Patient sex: M
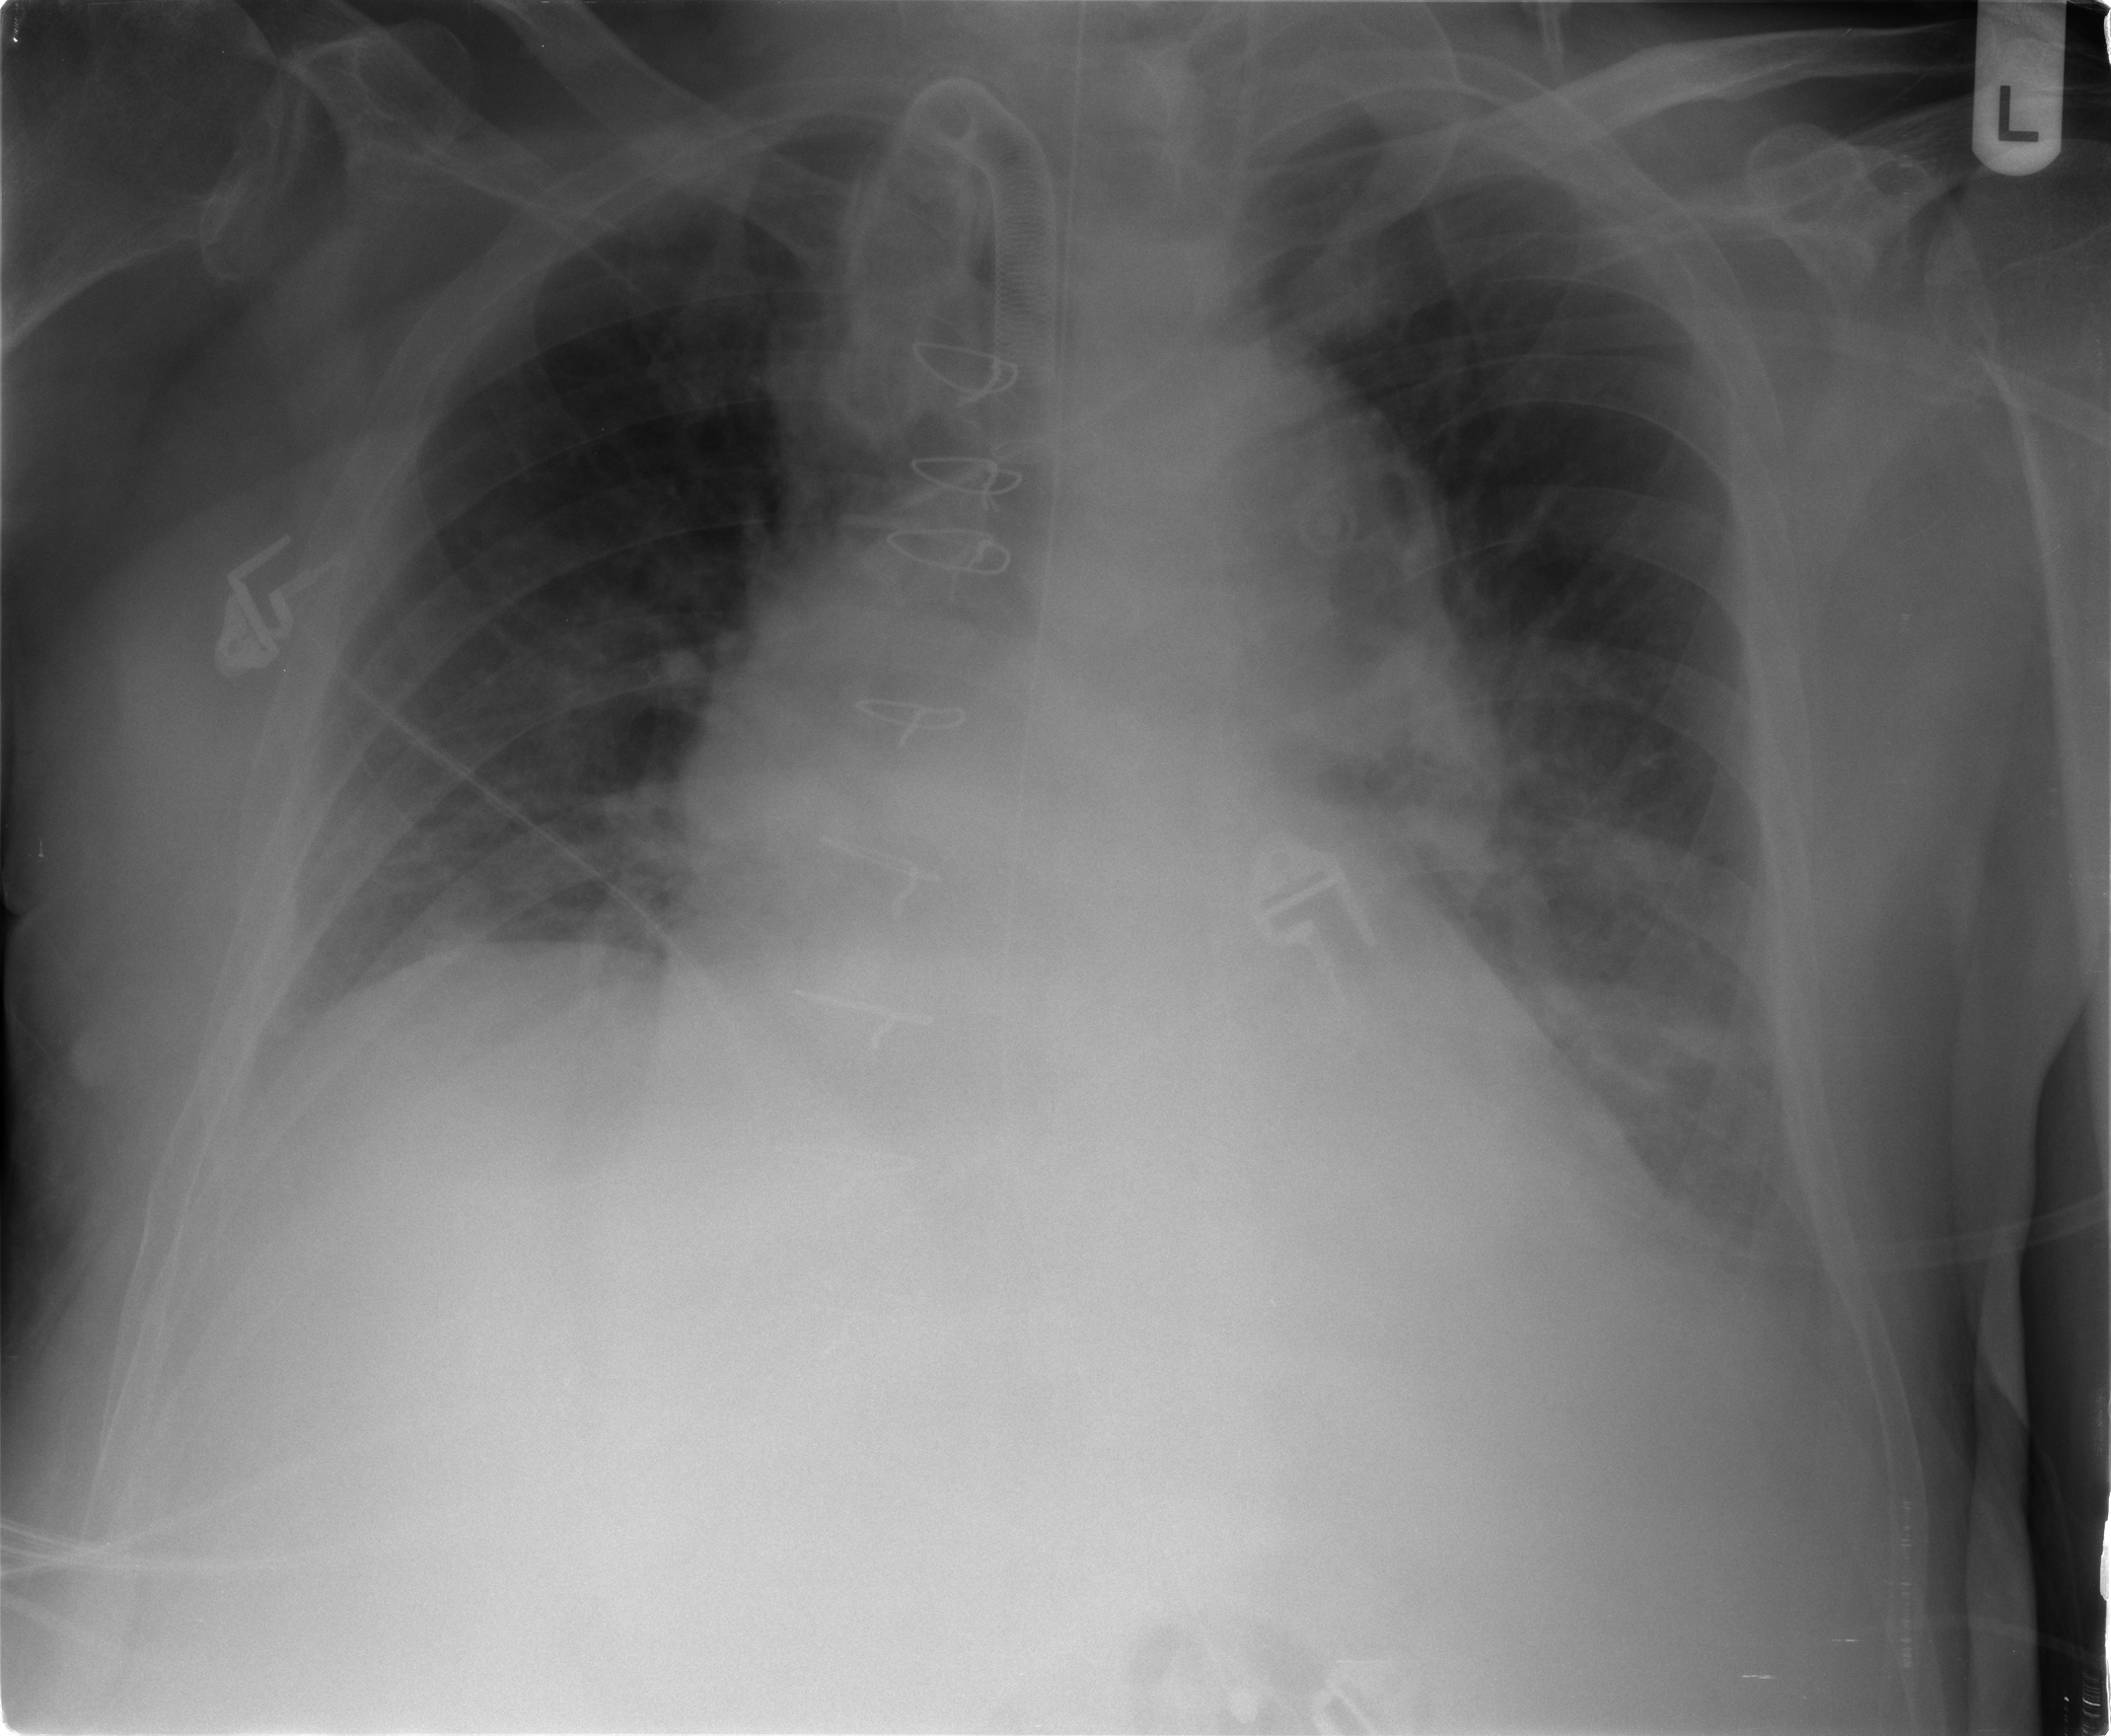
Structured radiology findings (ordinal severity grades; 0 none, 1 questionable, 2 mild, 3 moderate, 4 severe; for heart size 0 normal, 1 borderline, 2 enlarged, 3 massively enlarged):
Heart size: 2
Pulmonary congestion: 2
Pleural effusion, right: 2
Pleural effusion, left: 1
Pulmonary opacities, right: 2
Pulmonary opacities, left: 2
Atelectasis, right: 3
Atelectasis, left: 2